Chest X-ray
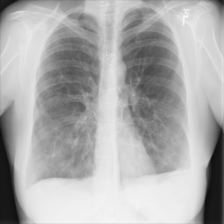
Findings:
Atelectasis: negative
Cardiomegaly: negative
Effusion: negative
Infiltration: negative
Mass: negative
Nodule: negative
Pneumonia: negative
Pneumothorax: positive
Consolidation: negative
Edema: negative
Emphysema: negative
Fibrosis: negative
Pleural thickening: negative
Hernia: negative